Field crop: tomato
Growth stage: 1
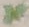
Species: solanum